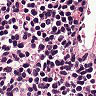
Metastatic tissue present: no